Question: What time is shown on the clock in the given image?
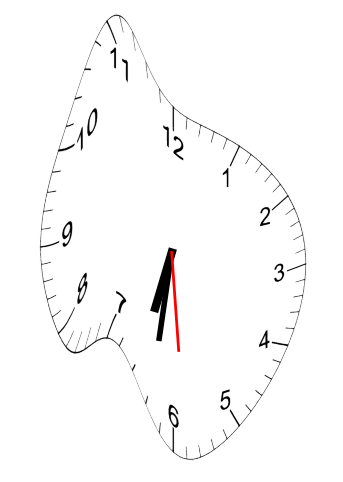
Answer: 06:31:29